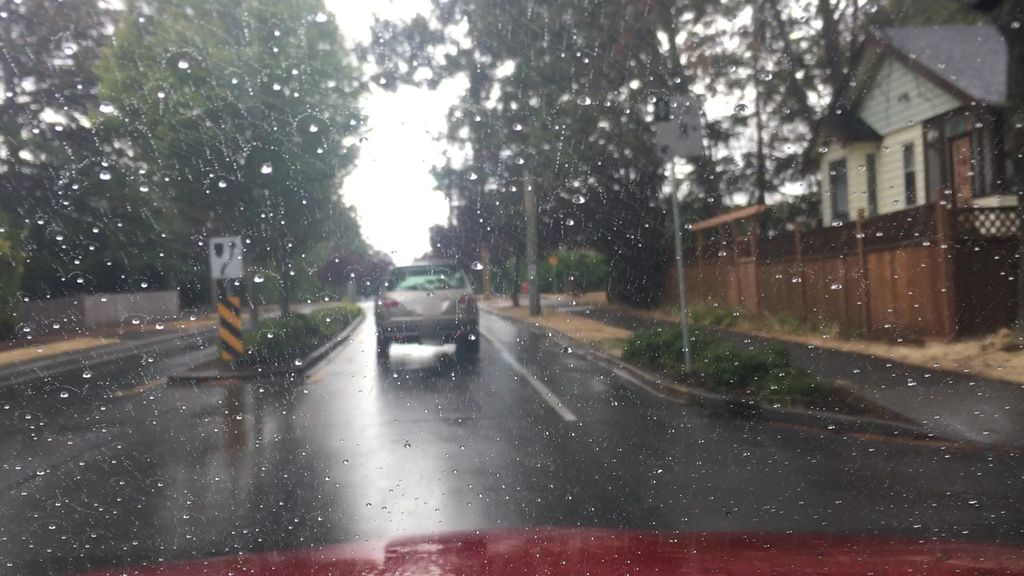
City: victoria